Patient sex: F
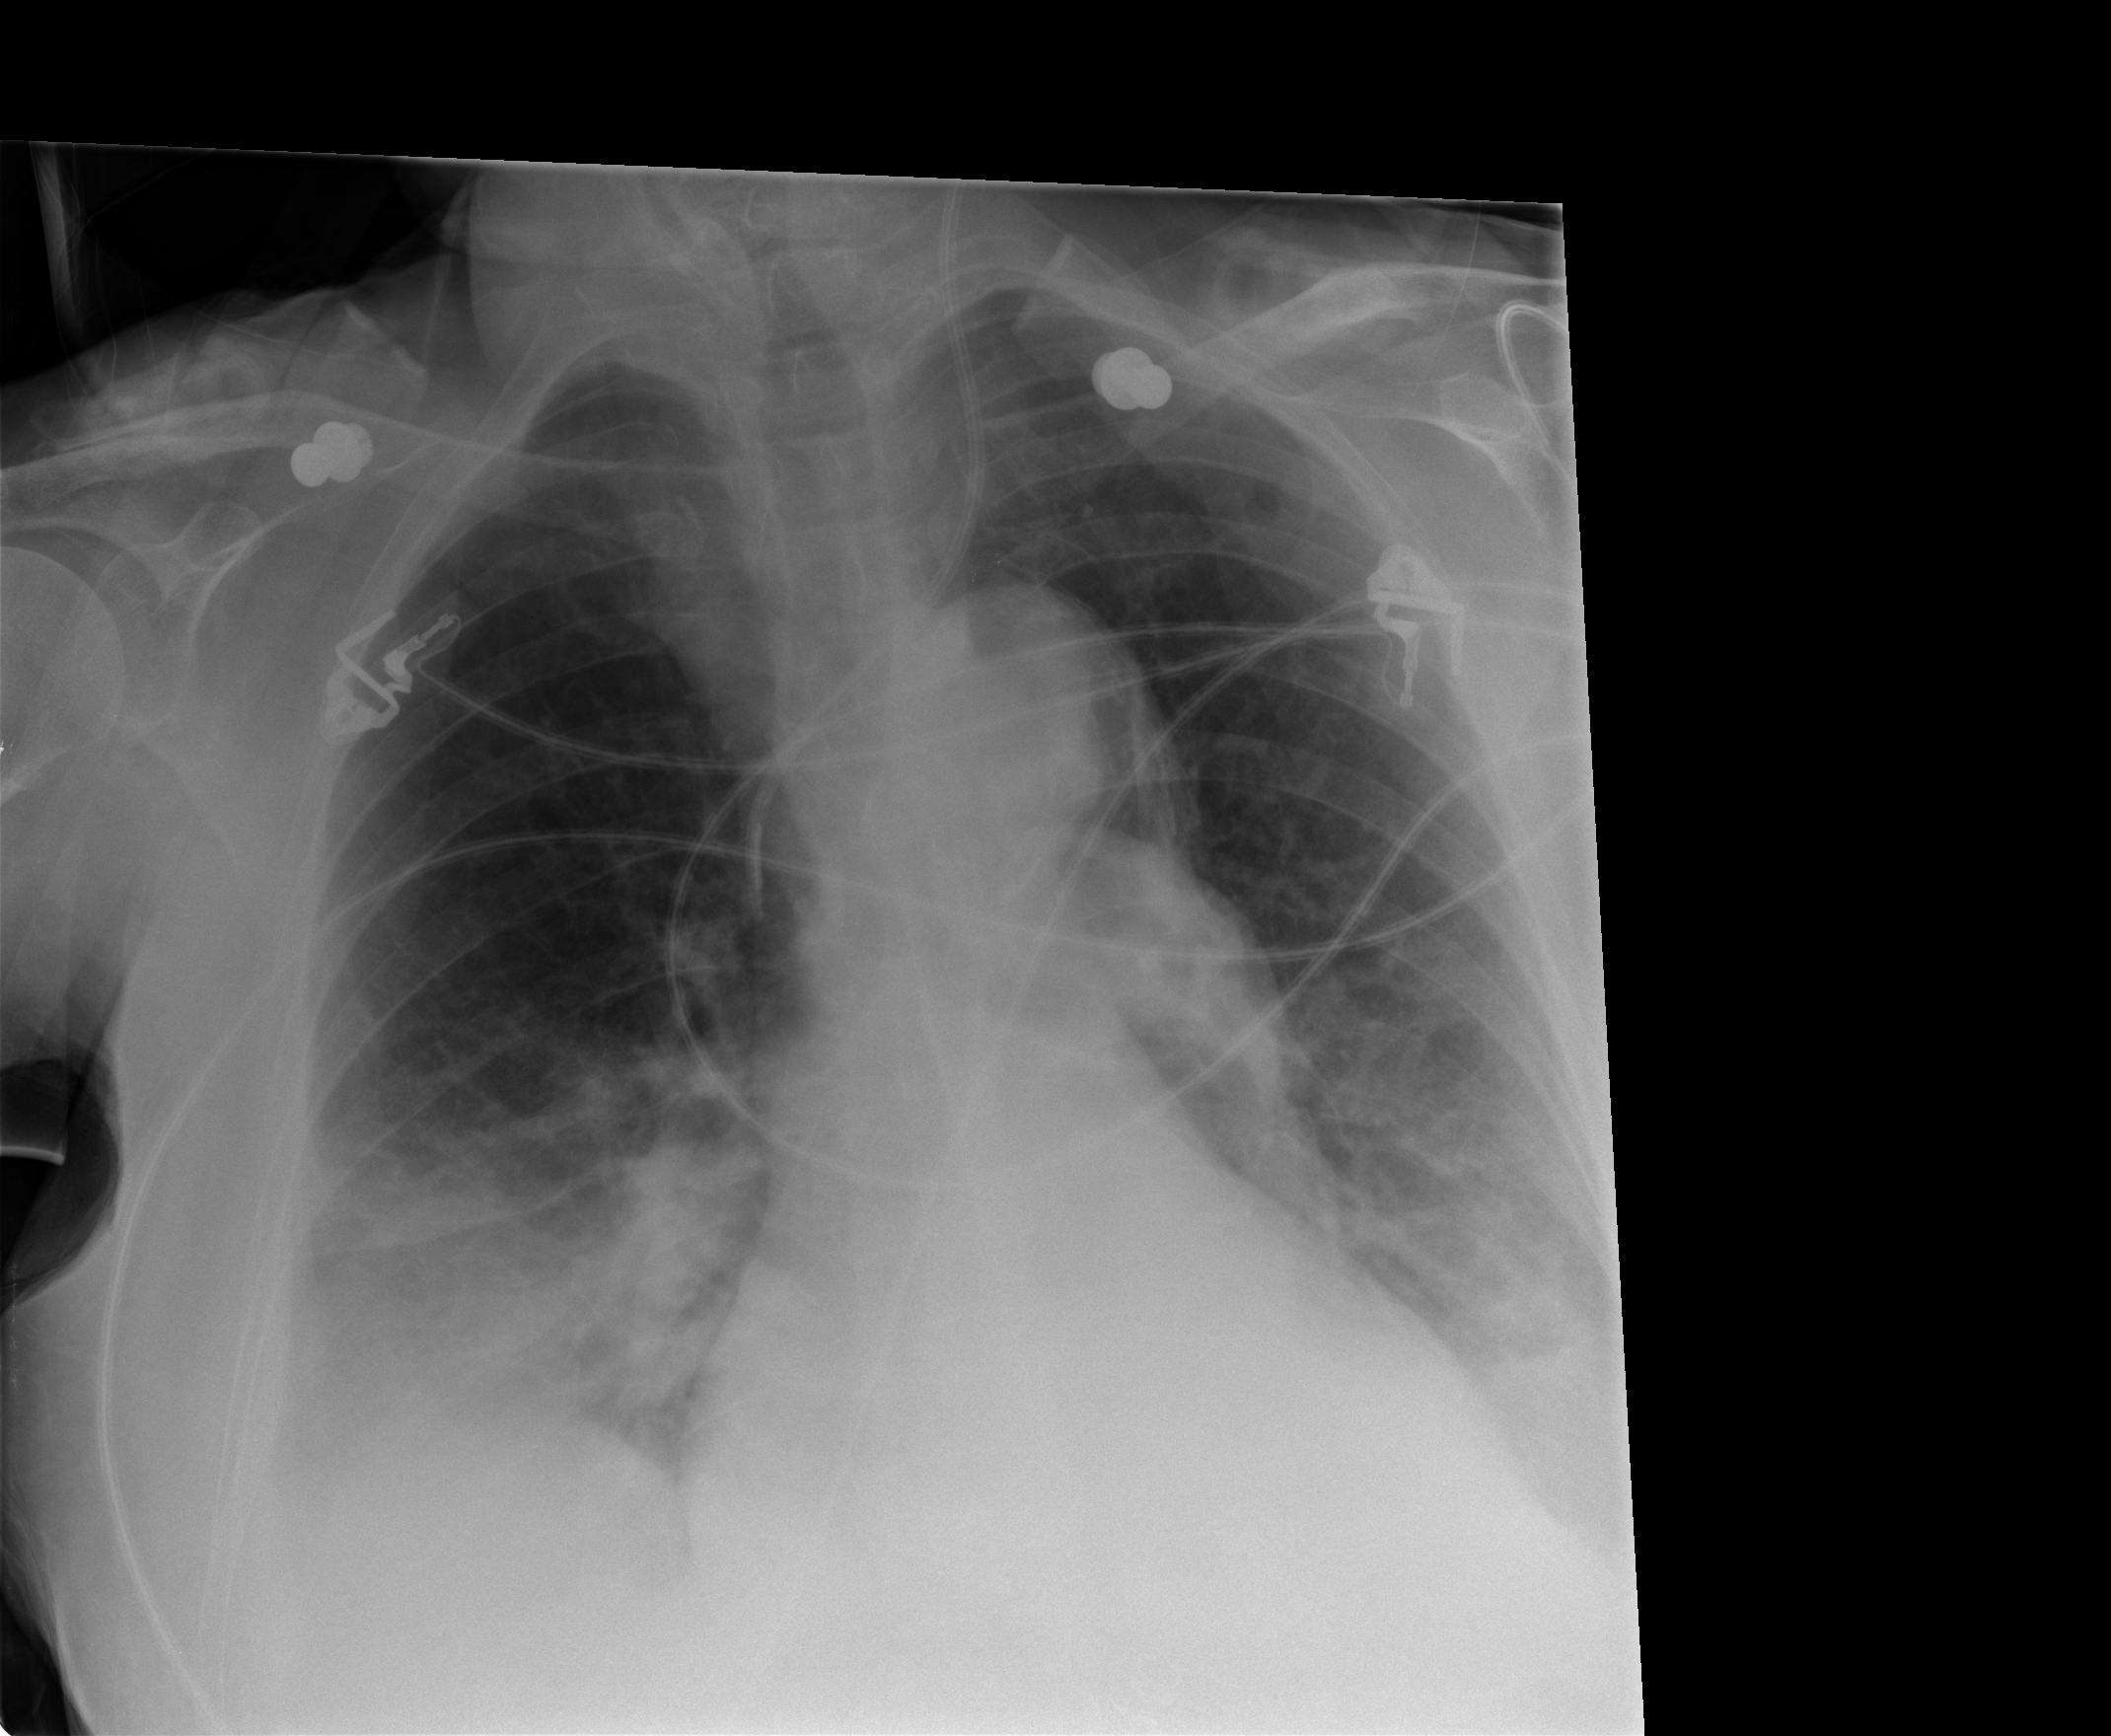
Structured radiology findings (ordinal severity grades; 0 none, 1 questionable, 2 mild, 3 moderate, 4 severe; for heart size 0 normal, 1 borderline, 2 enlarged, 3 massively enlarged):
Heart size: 2
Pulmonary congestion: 1
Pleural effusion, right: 2
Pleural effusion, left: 2
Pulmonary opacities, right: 2
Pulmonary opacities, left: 1
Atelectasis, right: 2
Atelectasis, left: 2